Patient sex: M
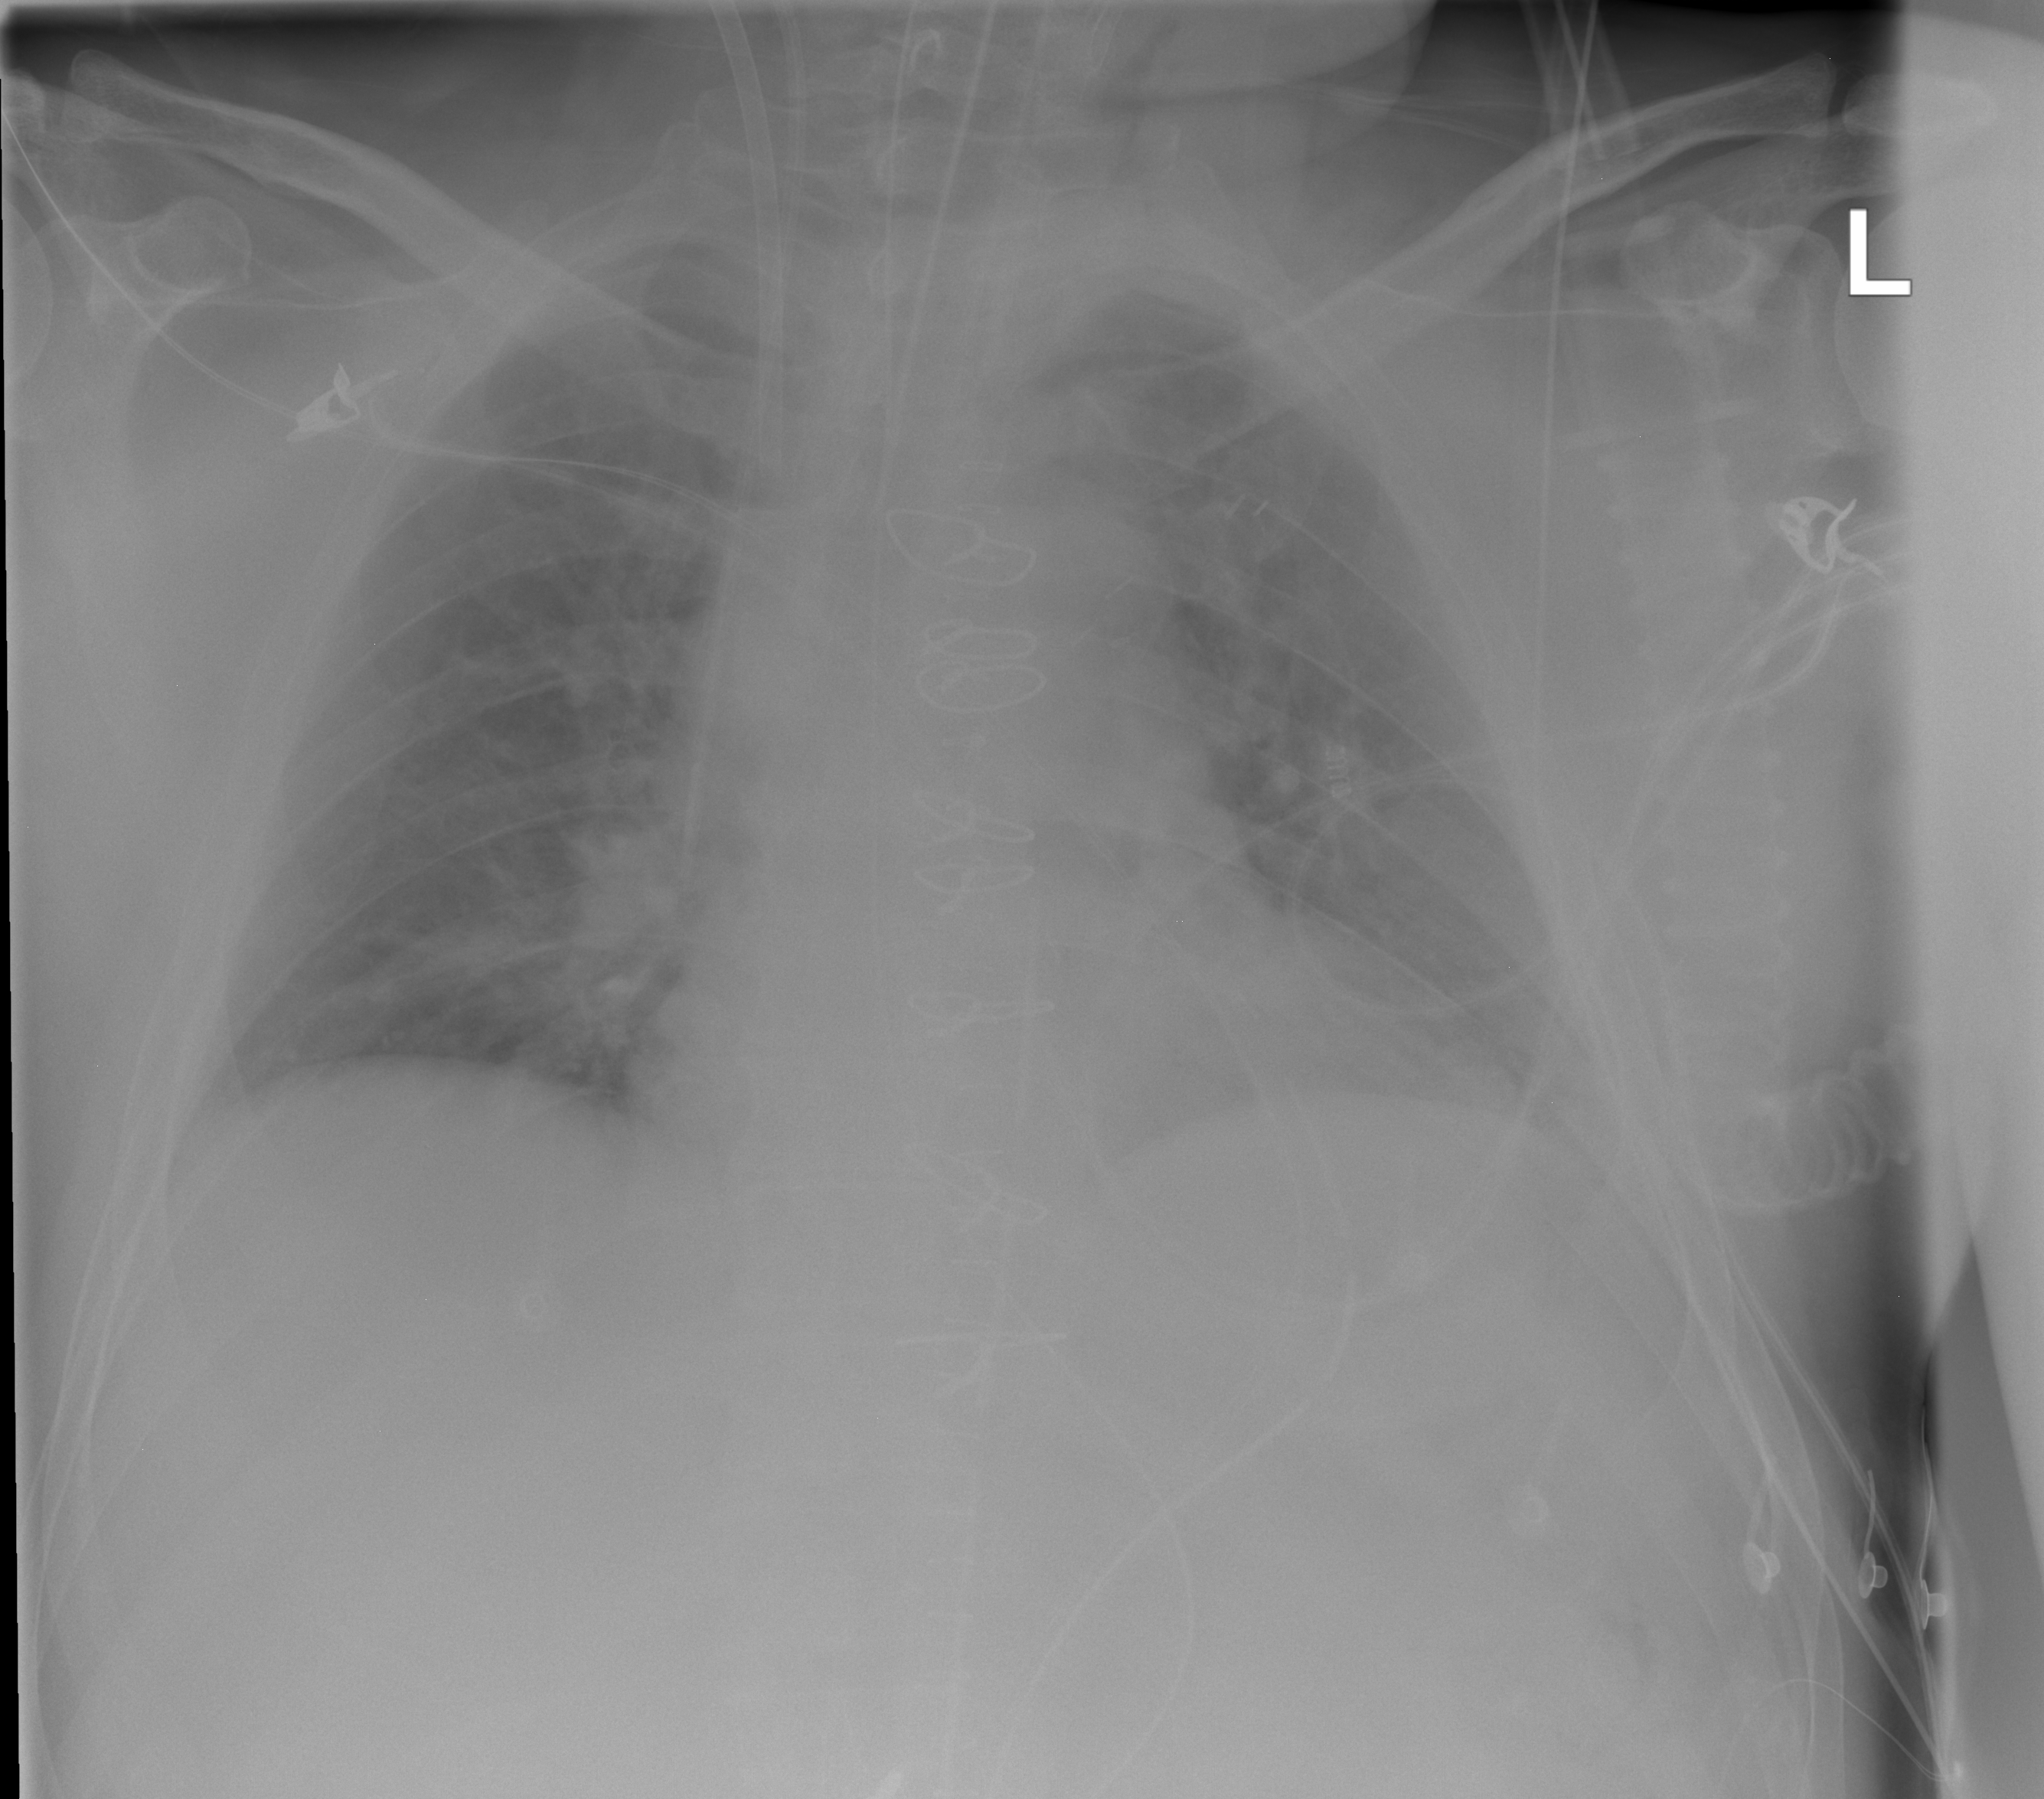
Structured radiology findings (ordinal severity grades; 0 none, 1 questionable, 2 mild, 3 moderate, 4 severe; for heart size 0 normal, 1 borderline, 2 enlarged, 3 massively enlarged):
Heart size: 0
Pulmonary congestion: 2
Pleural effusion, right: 0
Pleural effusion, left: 0
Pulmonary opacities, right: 0
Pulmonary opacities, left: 0
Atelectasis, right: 2
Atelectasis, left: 2